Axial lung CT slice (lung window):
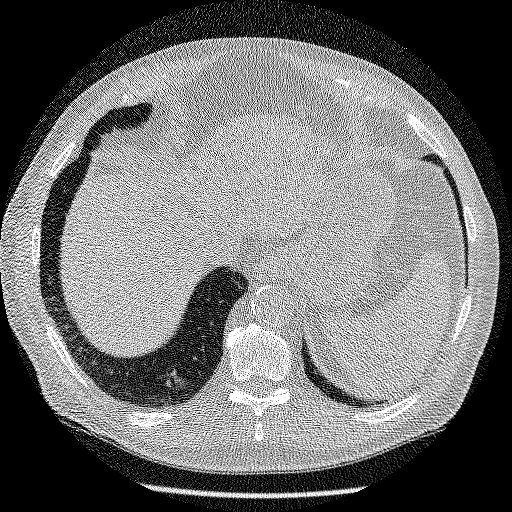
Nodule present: no